Interaction volume radius: 5 \u00c5
Interaction volume height: 15 \u00c5
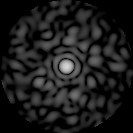
Disorder parameter: 0.8291